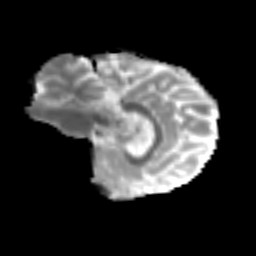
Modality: MD
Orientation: sagittal
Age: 53
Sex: female
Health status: ill
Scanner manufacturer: siemens
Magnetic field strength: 3 T
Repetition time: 8.7 s
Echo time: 0.11 s